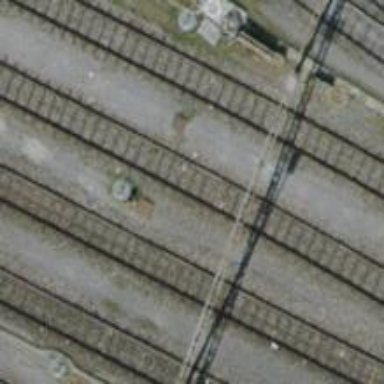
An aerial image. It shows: Railway yard with one track. The railway is electrified with contact line.